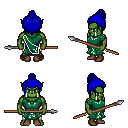
a pixel art fantasy rpg character, male body template, orc, green skin, sash dress, white pants, blue short topknot hairstyle, brown shoes, spear, four views (front, back, left, right), 2x2 character sprite sheet, small pixel art, hard edges, no anti-aliasing